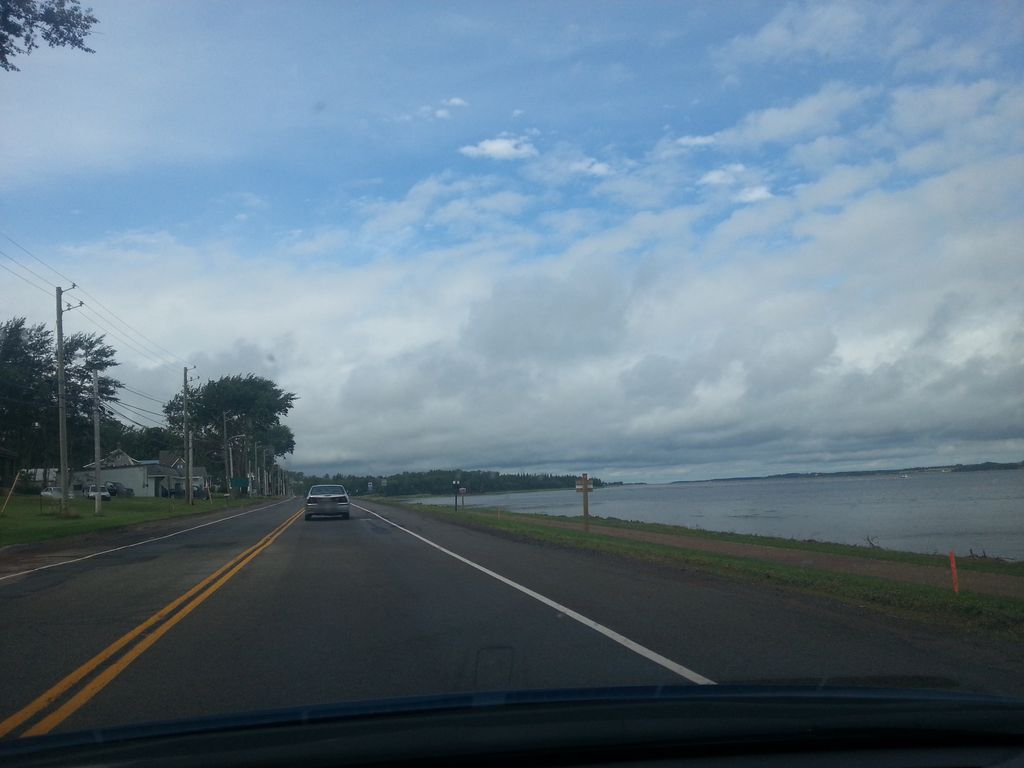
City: charlottetown